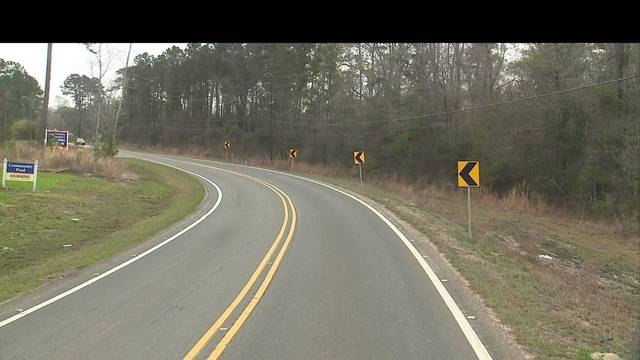
Region: United States
Coordinates: 30.451, -90.311